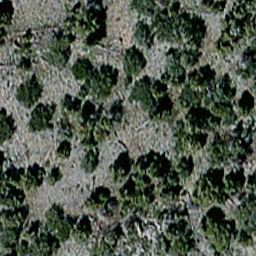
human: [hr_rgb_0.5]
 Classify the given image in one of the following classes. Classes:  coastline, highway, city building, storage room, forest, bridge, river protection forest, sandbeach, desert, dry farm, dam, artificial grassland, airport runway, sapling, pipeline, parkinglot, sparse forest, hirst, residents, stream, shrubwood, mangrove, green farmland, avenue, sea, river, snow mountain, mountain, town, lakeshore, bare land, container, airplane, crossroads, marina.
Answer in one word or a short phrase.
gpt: sparse forest